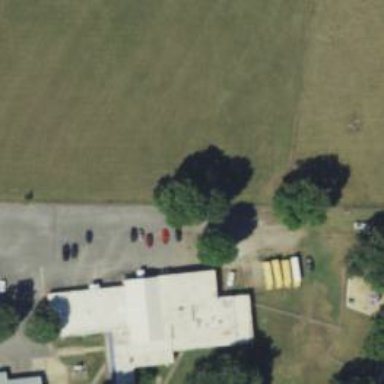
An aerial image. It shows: School.